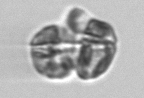
Label: Karenia